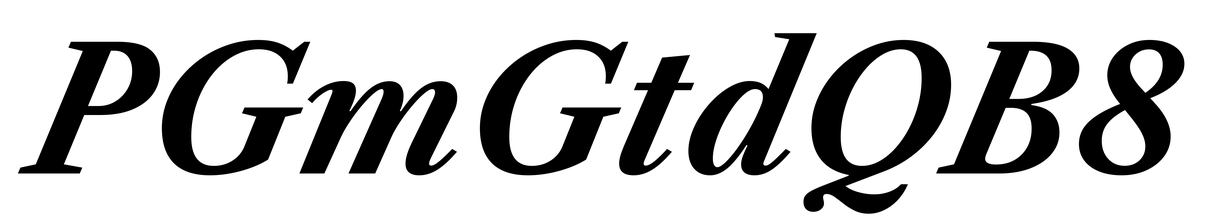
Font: LibreCaslonText-Italic_Bold_Italic